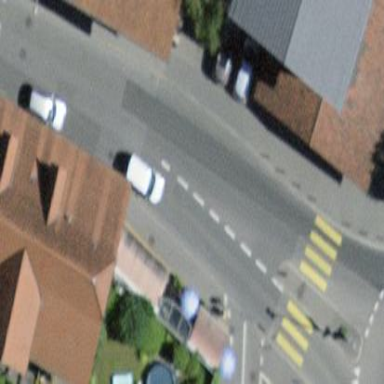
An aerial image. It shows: Pedestrian road.